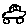
Label: car